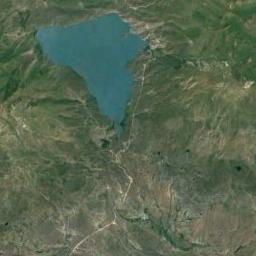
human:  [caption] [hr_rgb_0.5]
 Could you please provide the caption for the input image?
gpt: There are many trees around the lake .

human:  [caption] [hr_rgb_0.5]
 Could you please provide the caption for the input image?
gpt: The lake lies in a mountainous area covered with vegetation and the water is blue .

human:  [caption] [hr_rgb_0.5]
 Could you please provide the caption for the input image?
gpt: The lake is dark green .

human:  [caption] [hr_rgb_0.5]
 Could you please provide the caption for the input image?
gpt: An irregularly shaped pale blue lake surrounded by mountains with green vegetation .

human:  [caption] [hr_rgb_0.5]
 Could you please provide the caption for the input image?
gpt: There are green meadows and some bare land around the lake .